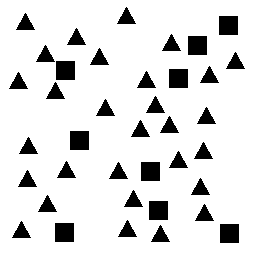
Squares: 9
Triangles: 29
Stars: 0
Total shapes: 38